Aerial crown-view tile of a tropical tree (Barro Colorado Island, Panama), acquired 20250915:
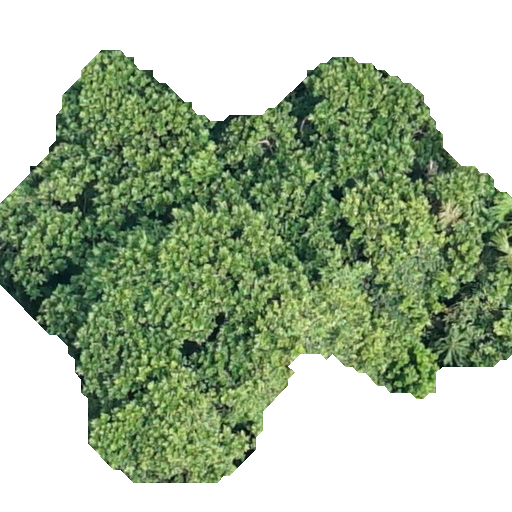
Species: Anacardium excelsum
GBIF accepted scientific name: Anacardium excelsum
Crown area: 221.931 m²